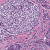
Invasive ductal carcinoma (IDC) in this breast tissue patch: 1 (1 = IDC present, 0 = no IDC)